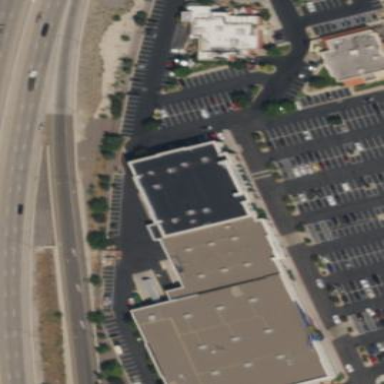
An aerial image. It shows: Building.